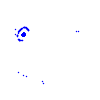
Particle: kaon